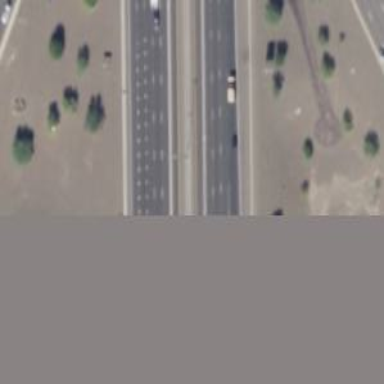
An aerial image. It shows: Motorway.